Question: I am now getting a problem when using flot to display chart in time series.
i have the data as below:
[[gd(2012, 12, 10, 00, 06, 11), 382.94], [gd(2012, 12, 10, 00, 14, 59), 383.86],...[[gd(2012, 12, 12, 00, 06, 11), 382.94],...[[gd(2012, 12, 14, 00, 06, 11), 382.94],...[[gd(2012, 12, 10, 16, 06, 11), 382.94]]
but every time I load this data, the xaxis value will be shown from 18:00 to 4:00. not from 00:00 to 23:00.
below is the result screenshot:

Do you see that? there are two lines there because the xaxis's is from 18:00 to 04:00, not from 00:00 to 23:00.
any one can help me on this?
I have studyed it for a while, but result in failure.
thx.
here is some useful code:
'''
function gd(year, month, day, hour, min, second) {
return new Date(year, month - 1, day,hour,min,second).getTime();
}
'''
below article did't save my time:
<URL>
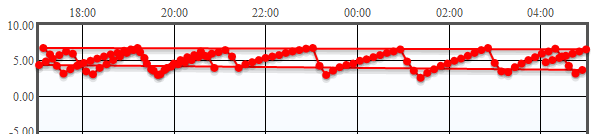
Answer: Have solved this.
In backend, we should convert the time format as total seconds from 1970.1.1
so in C# handler:
we should get total seconds:
'''
DateTime.Parse(dr["GetTime"].ToString()).Subtract(new DateTime(1970, 1, 1)).TotalMilliseconds
'''
then In front end, we should use as below:
'''
var data= eval(arrStr);
'''
then all are ok.